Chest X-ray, PA view. Patient: 33 years old, sex M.
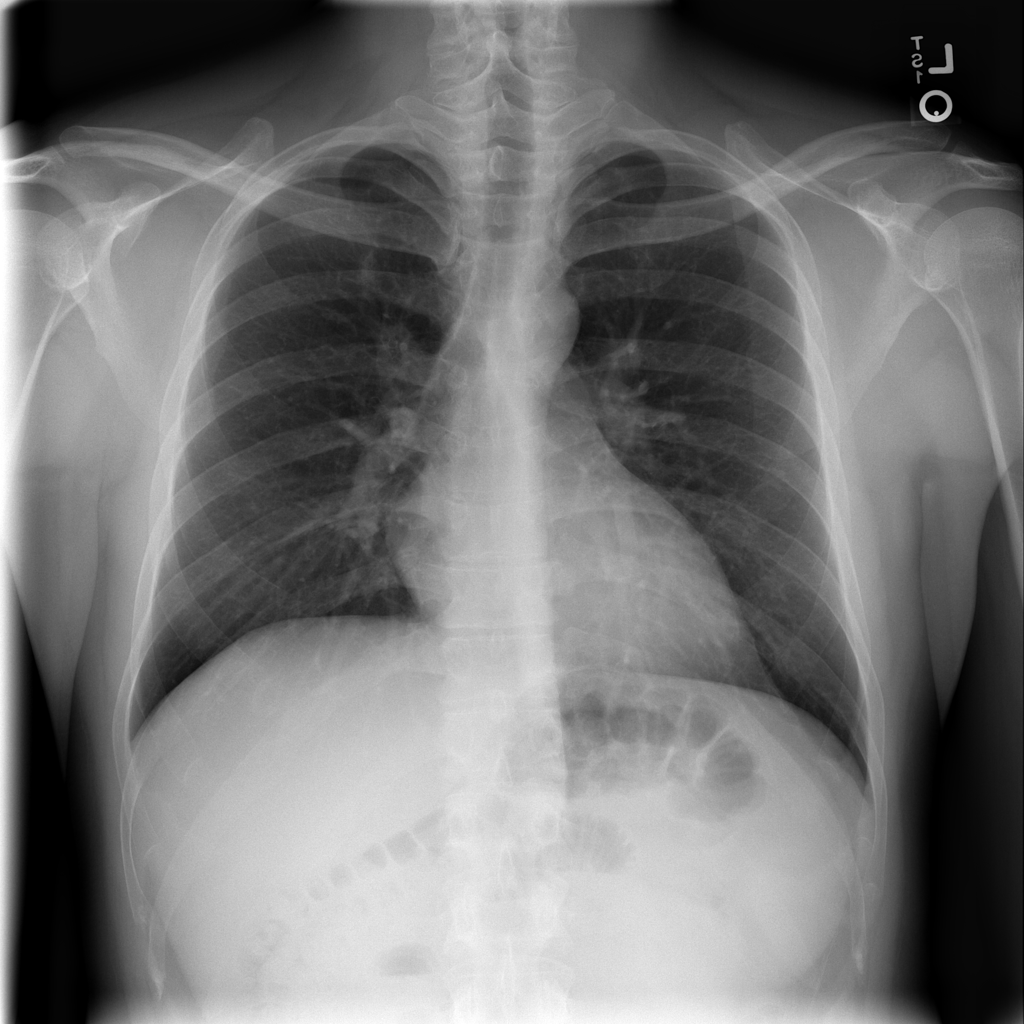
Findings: No Finding